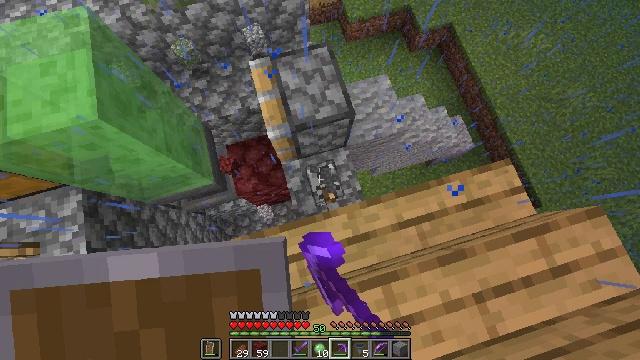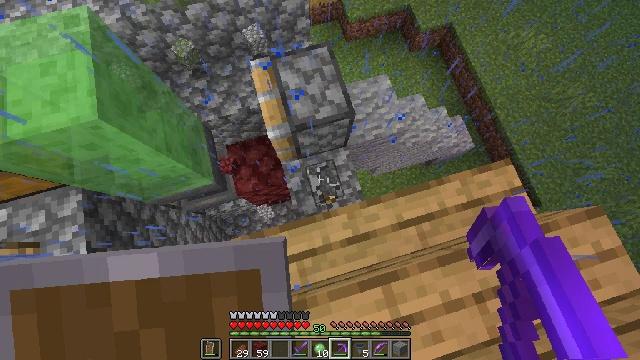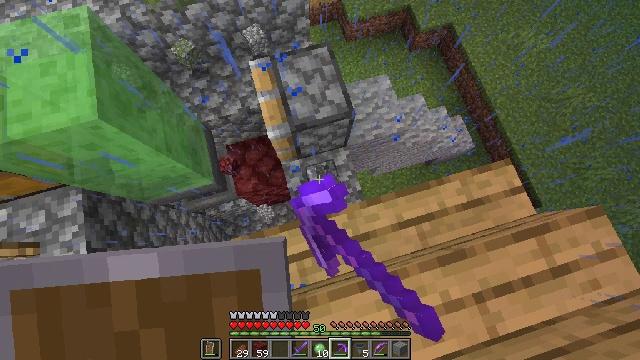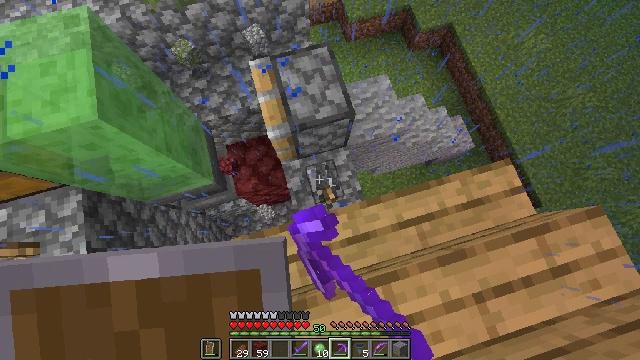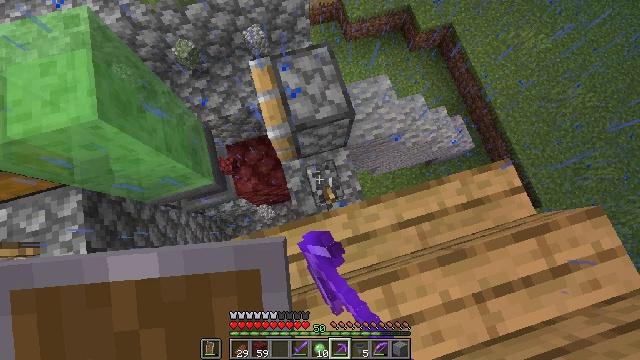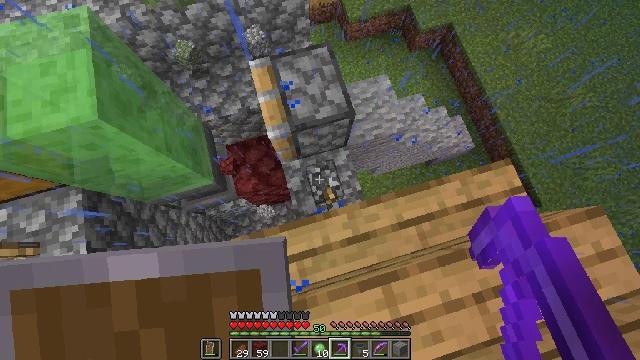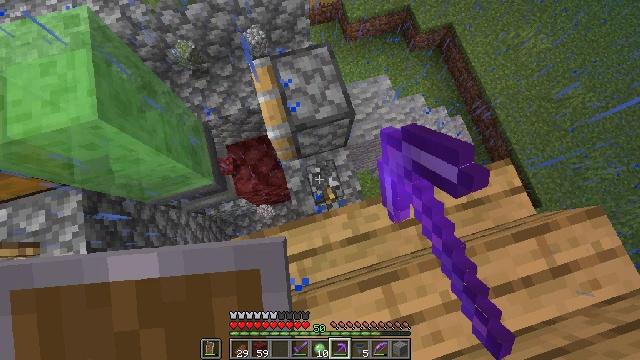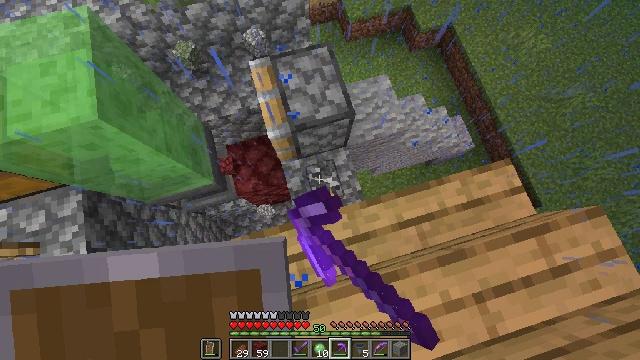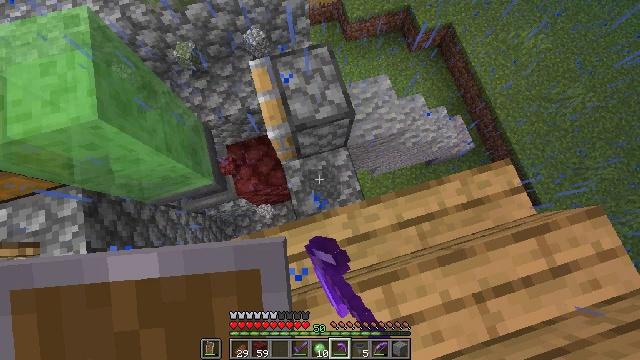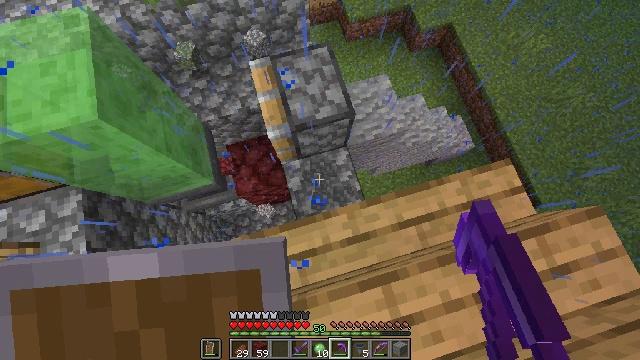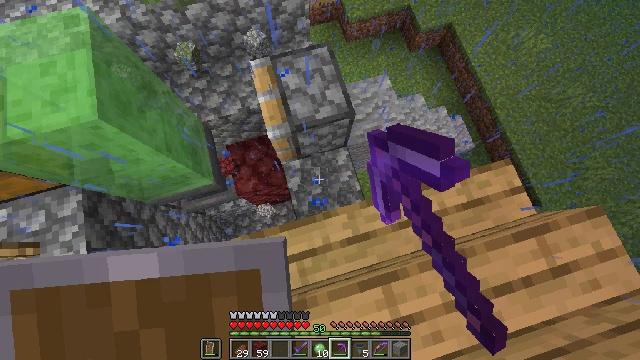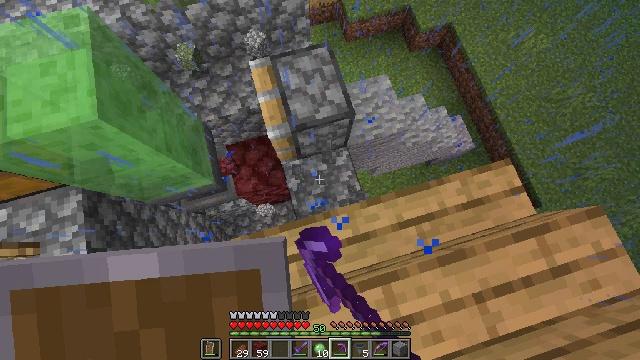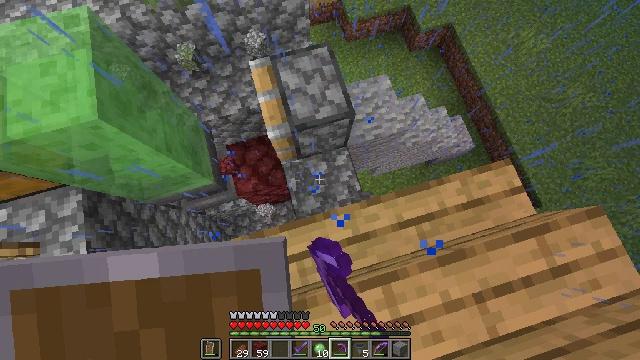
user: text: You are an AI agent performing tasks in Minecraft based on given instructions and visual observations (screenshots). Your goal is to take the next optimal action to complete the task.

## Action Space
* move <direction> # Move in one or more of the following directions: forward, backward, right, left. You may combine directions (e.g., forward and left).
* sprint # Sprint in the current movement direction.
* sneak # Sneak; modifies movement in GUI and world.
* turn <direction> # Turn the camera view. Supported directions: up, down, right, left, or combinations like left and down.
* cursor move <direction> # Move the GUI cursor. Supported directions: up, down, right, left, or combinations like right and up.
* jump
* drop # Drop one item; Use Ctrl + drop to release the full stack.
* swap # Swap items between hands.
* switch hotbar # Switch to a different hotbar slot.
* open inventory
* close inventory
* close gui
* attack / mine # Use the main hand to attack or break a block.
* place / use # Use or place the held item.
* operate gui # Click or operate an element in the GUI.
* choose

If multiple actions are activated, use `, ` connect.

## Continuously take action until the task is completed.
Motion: motion action
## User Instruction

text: Mine block lever.
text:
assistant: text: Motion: attack / mine
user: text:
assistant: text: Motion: attack / mine
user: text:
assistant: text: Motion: attack / mine
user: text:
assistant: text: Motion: attack / mine
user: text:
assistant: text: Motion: attack / mine
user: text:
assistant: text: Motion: attack / mine
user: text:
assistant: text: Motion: attack / mine
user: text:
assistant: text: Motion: attack / mine
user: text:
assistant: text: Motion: attack / mine
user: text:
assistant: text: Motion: attack / mine
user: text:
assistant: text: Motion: attack / mine
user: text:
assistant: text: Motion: attack / mine
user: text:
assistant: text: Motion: attack / mine